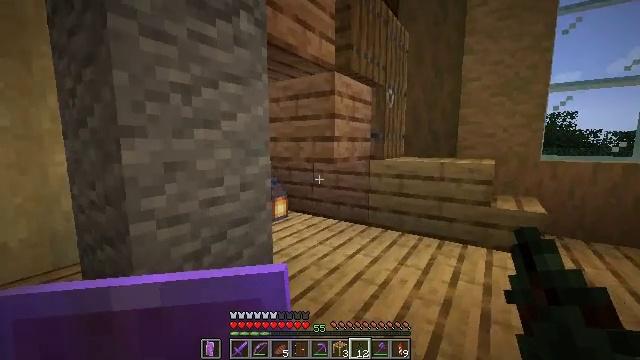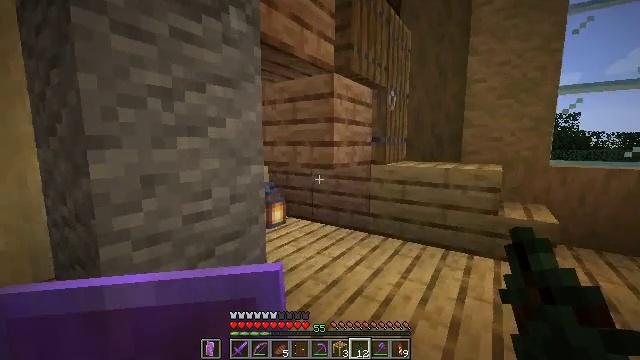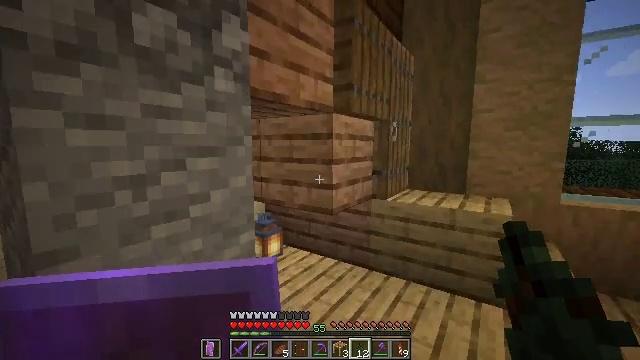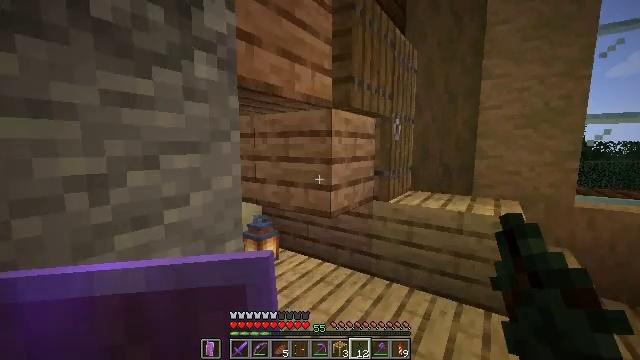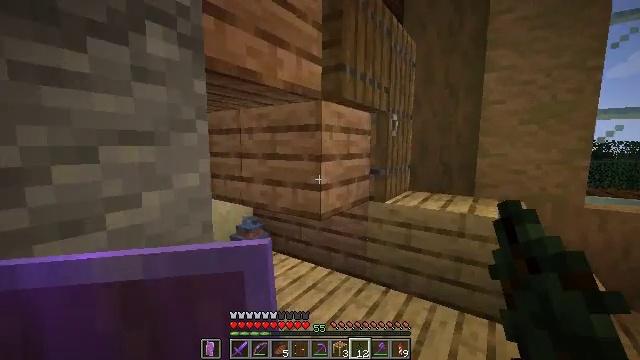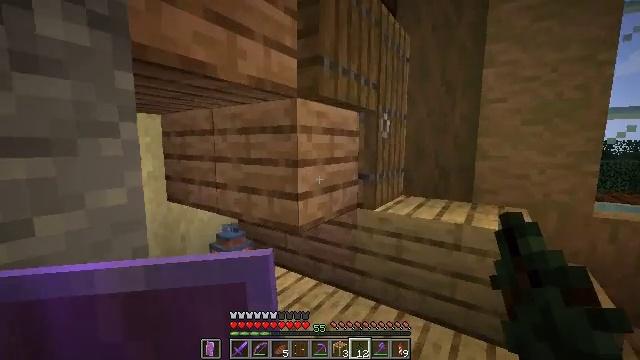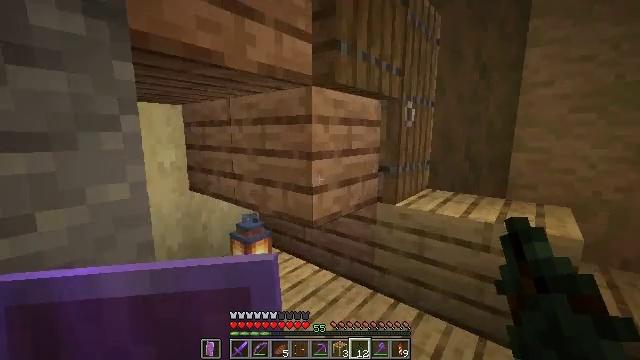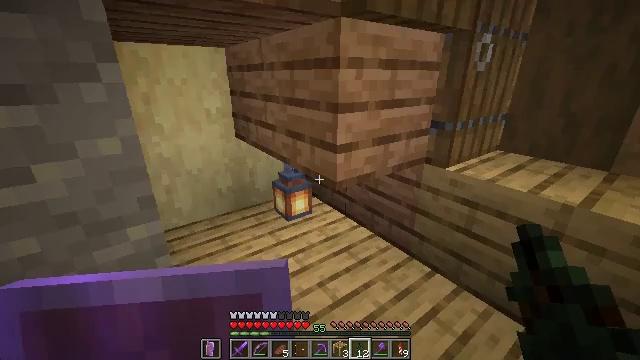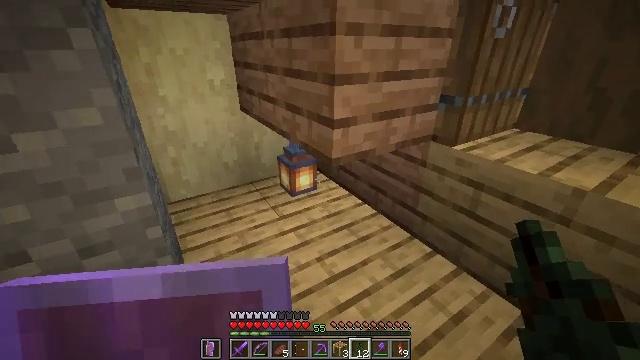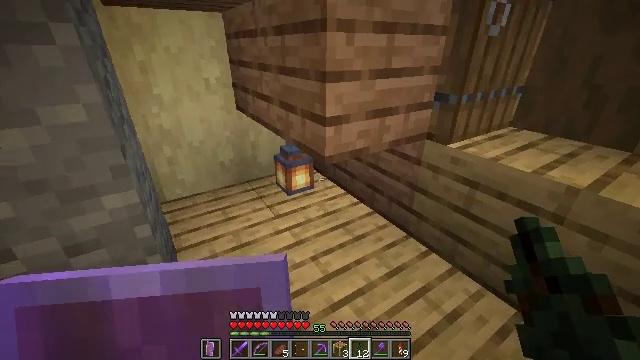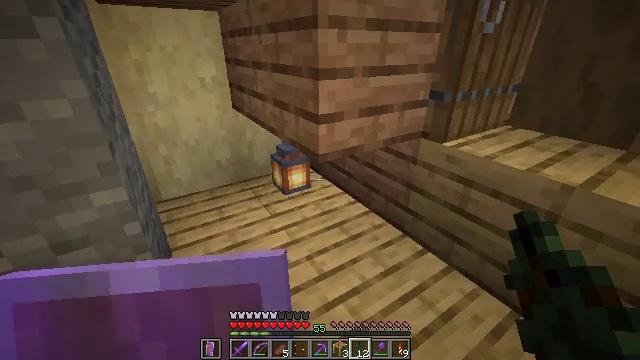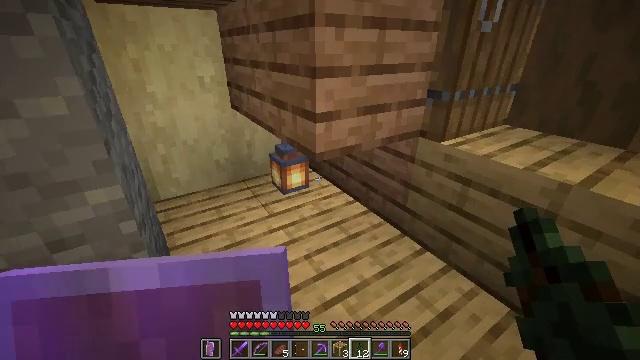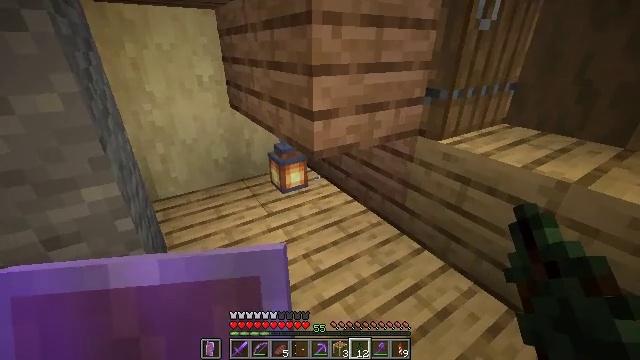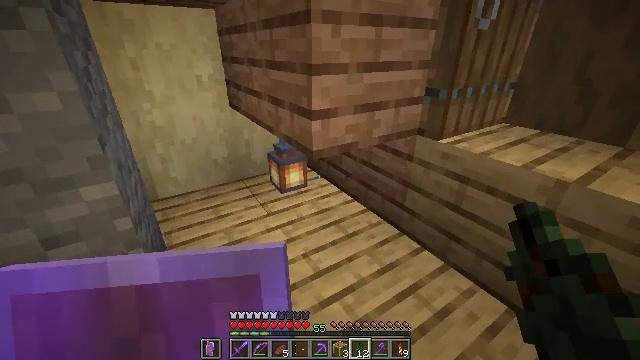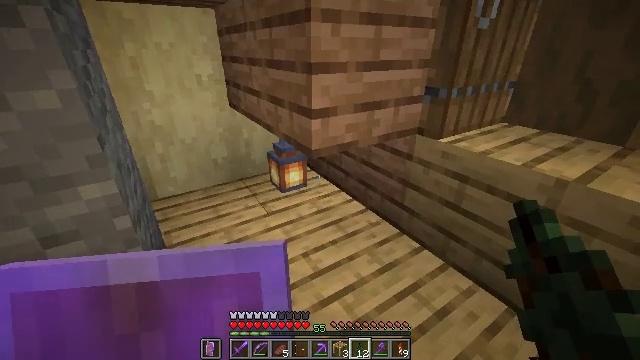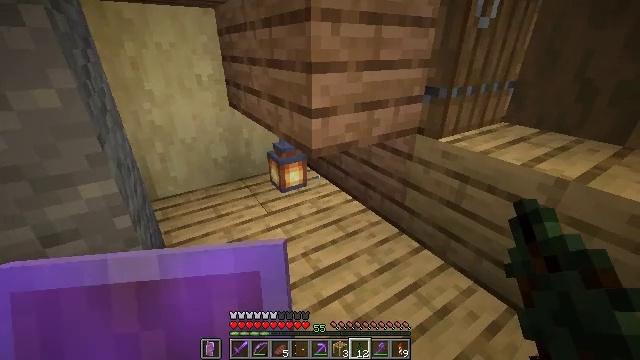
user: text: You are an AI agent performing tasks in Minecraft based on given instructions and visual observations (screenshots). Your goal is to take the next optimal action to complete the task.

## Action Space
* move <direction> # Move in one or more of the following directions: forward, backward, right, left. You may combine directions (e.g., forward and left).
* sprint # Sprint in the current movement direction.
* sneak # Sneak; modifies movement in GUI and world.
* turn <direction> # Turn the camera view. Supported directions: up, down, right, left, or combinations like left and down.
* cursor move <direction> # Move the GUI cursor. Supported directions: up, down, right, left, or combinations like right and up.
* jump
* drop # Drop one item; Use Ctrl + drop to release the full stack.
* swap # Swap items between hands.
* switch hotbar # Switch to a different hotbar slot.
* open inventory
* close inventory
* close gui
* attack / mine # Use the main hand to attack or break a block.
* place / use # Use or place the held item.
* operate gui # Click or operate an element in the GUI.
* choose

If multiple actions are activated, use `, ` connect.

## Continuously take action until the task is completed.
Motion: motion action
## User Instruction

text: Collect the brown shulker box for storage.
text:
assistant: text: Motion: move forward
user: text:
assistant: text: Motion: move forward
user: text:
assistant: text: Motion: move forward and move right
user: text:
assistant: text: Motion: move forward and move right
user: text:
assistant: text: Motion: move forward and move right
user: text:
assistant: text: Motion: move forward and move right, turn left and down
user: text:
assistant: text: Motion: move right, turn left and down
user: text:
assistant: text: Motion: turn left and down
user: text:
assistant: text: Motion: no_op
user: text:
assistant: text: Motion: no_op
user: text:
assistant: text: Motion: no_op
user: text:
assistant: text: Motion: no_op
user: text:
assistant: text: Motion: no_op
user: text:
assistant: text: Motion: no_op
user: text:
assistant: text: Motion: no_op
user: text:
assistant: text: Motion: no_op
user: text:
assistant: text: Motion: move right
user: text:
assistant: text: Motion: move right
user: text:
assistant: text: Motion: move right
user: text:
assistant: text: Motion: move right
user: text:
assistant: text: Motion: move right
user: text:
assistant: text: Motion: move right
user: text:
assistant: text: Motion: move right
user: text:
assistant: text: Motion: move right
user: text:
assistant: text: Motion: move right
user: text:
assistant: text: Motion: move right
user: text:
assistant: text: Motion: move right, turn left
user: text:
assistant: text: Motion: move right, turn left
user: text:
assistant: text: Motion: turn left
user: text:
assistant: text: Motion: move forward, turn left